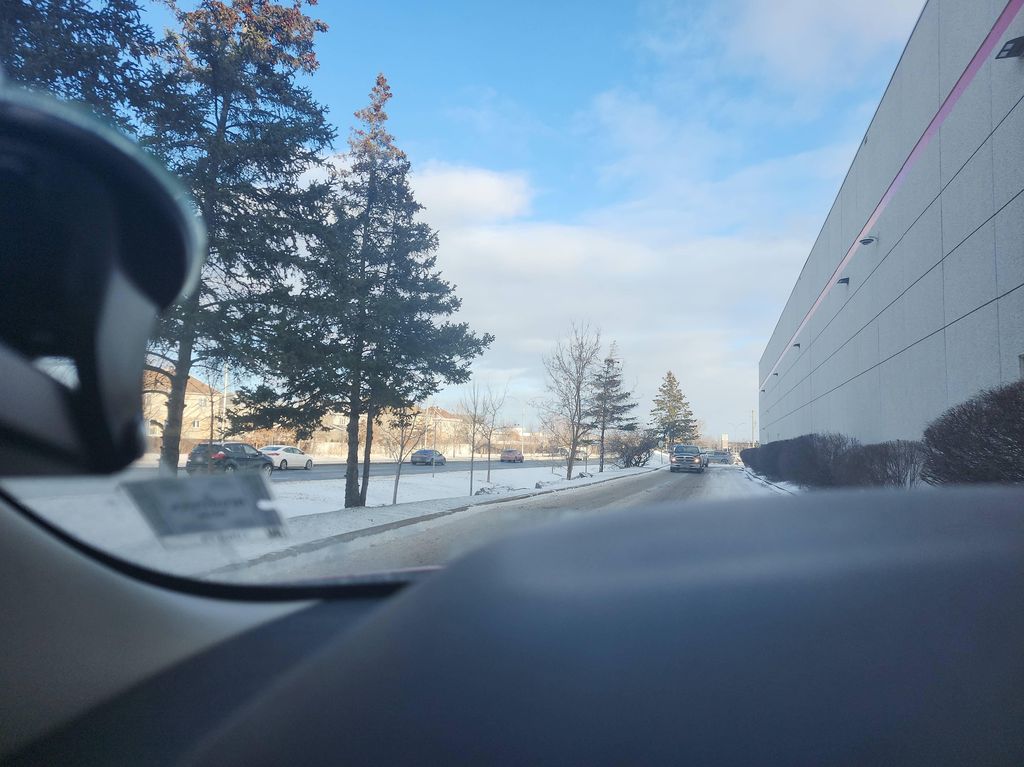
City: montreal